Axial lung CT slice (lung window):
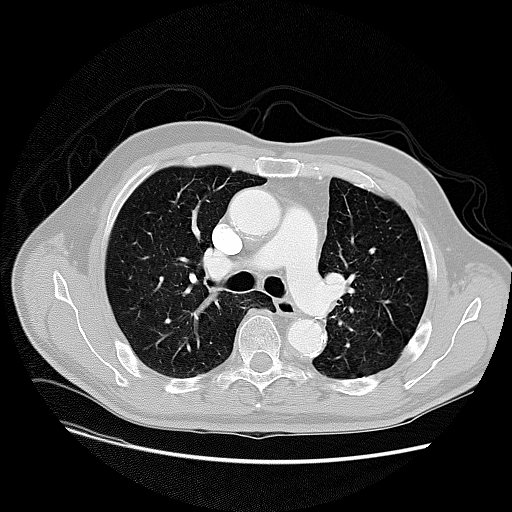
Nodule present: no